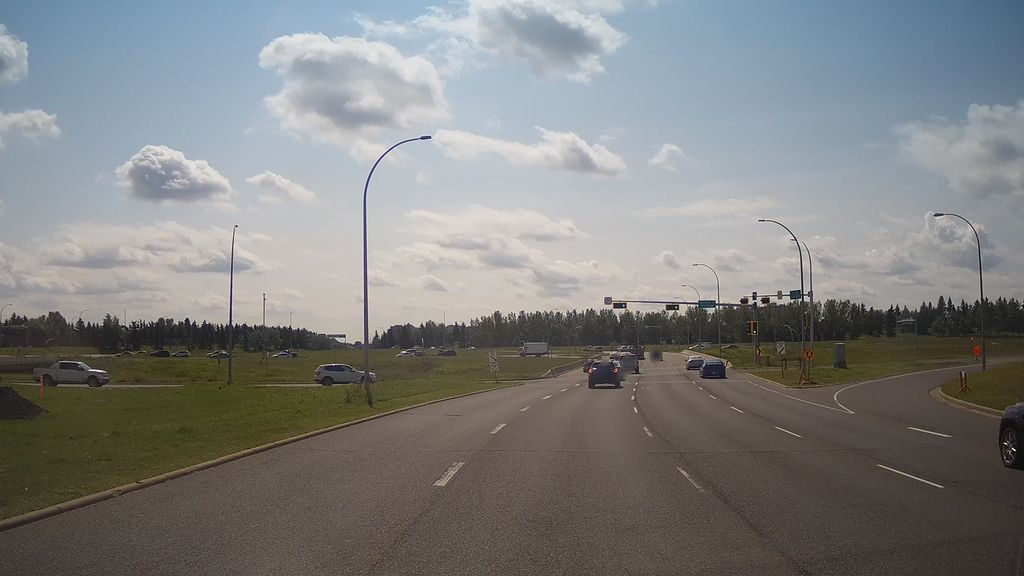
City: edmonton